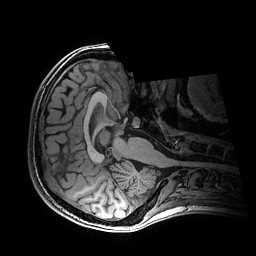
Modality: T1w
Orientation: axial
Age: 19
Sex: female
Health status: healthy